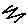
Label: zigzag